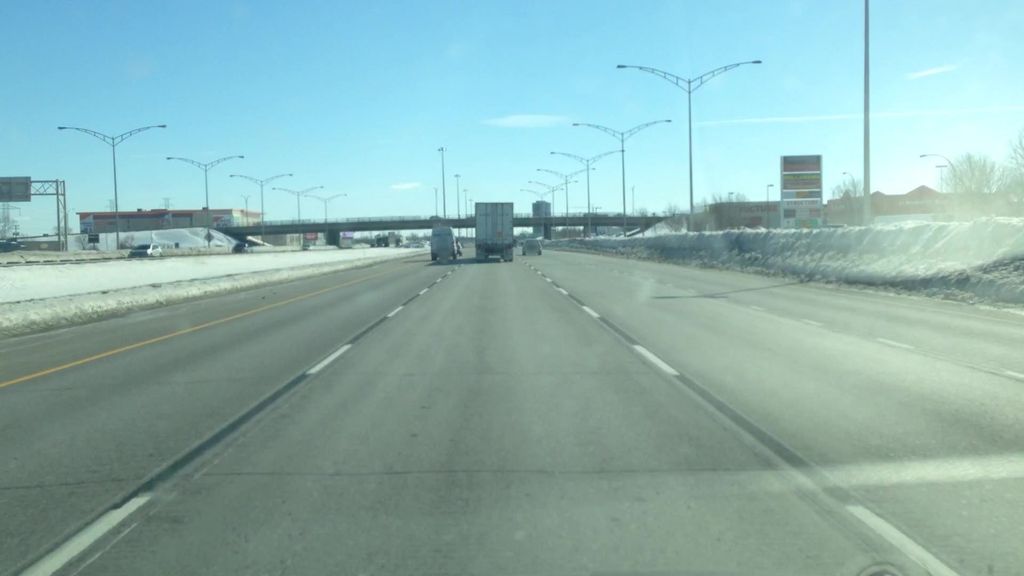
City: montreal